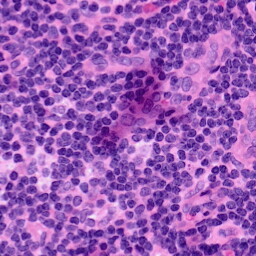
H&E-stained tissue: LymphNode